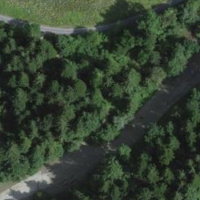
EUNIS habitat code: 43
Species observed at this site:
Fagopyrum esculentum